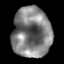
Tissue: lung
Cell type: Epithelial cells
Senescence score: 0.1996
Nuclear area (px): 1899
Mean DAPI intensity: 128.452